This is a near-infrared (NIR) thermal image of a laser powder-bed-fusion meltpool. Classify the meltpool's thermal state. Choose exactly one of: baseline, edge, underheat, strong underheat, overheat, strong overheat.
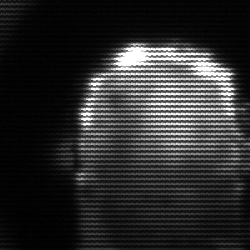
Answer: baseline